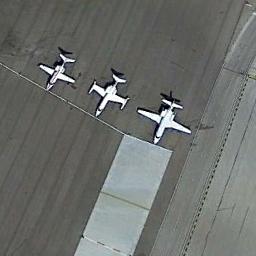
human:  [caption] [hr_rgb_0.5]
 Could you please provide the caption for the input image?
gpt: Three airplanes of different sizes were in the open space .

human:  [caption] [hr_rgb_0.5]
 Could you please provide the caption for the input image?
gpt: Three airplanes are parked on the runway .

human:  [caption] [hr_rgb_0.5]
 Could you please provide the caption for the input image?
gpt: Three planes parked in a line on the runway .

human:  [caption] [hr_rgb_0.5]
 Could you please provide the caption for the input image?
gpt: Here are three white planes of different sizes .

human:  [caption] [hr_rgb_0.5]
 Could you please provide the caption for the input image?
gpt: An airplane is in the parking lot next to the long building .